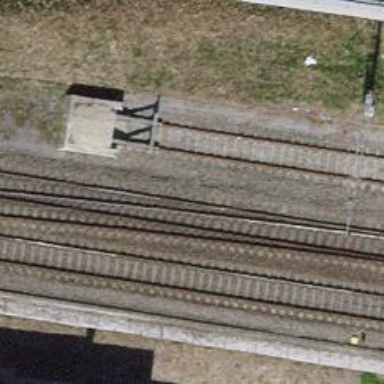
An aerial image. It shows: Single railway track with electrification through contact line.